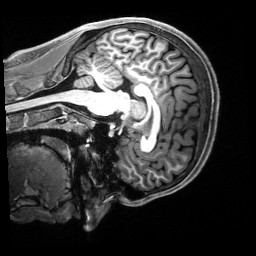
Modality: T1w
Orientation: sagittal
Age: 18
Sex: female
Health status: healthy
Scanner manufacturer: siemens
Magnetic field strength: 3 T
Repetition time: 2.5 s
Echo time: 0.00222 s